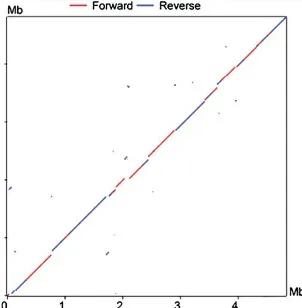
Nucleotide-based alignments with NUCmer. X-axis: reference genome of A dhakensis. 19S0267028_R. Aligned segments are presented as dots or lines in the NUCmer alignment and were generated by the MUMmer plot script.
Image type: chart (chart)